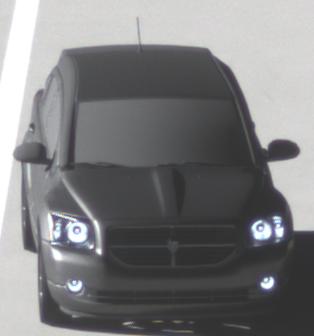
Make: Dodge
Model: Caliber 1.8
Detailed model: Caliber
Model produced from: 2006/06
Model produced until: 2009/03
Doors: 5
Color: gray
Road condition: dry road
Daytime: morning or afternoon
Contrast: high contrast